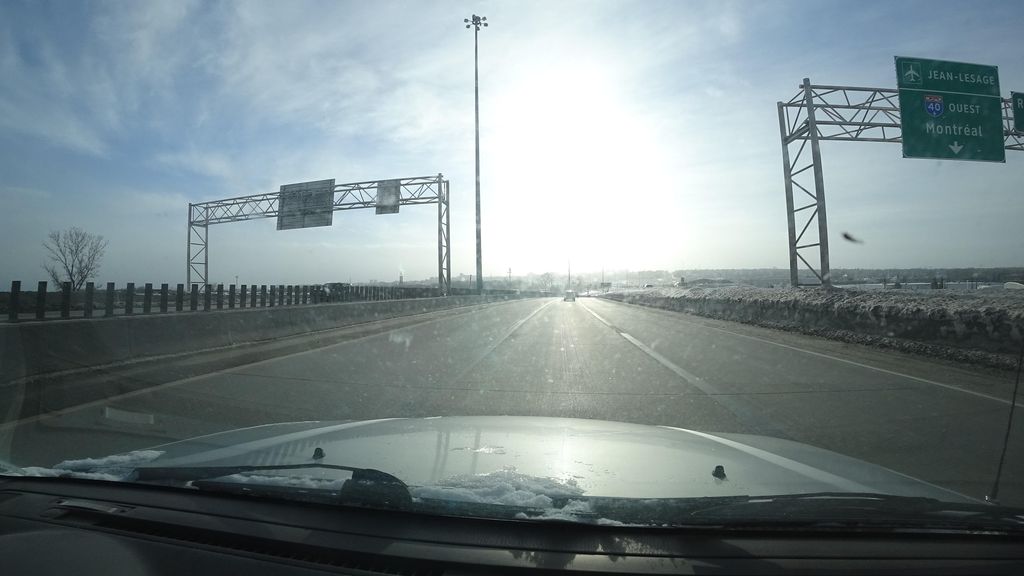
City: quebec_city